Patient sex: M
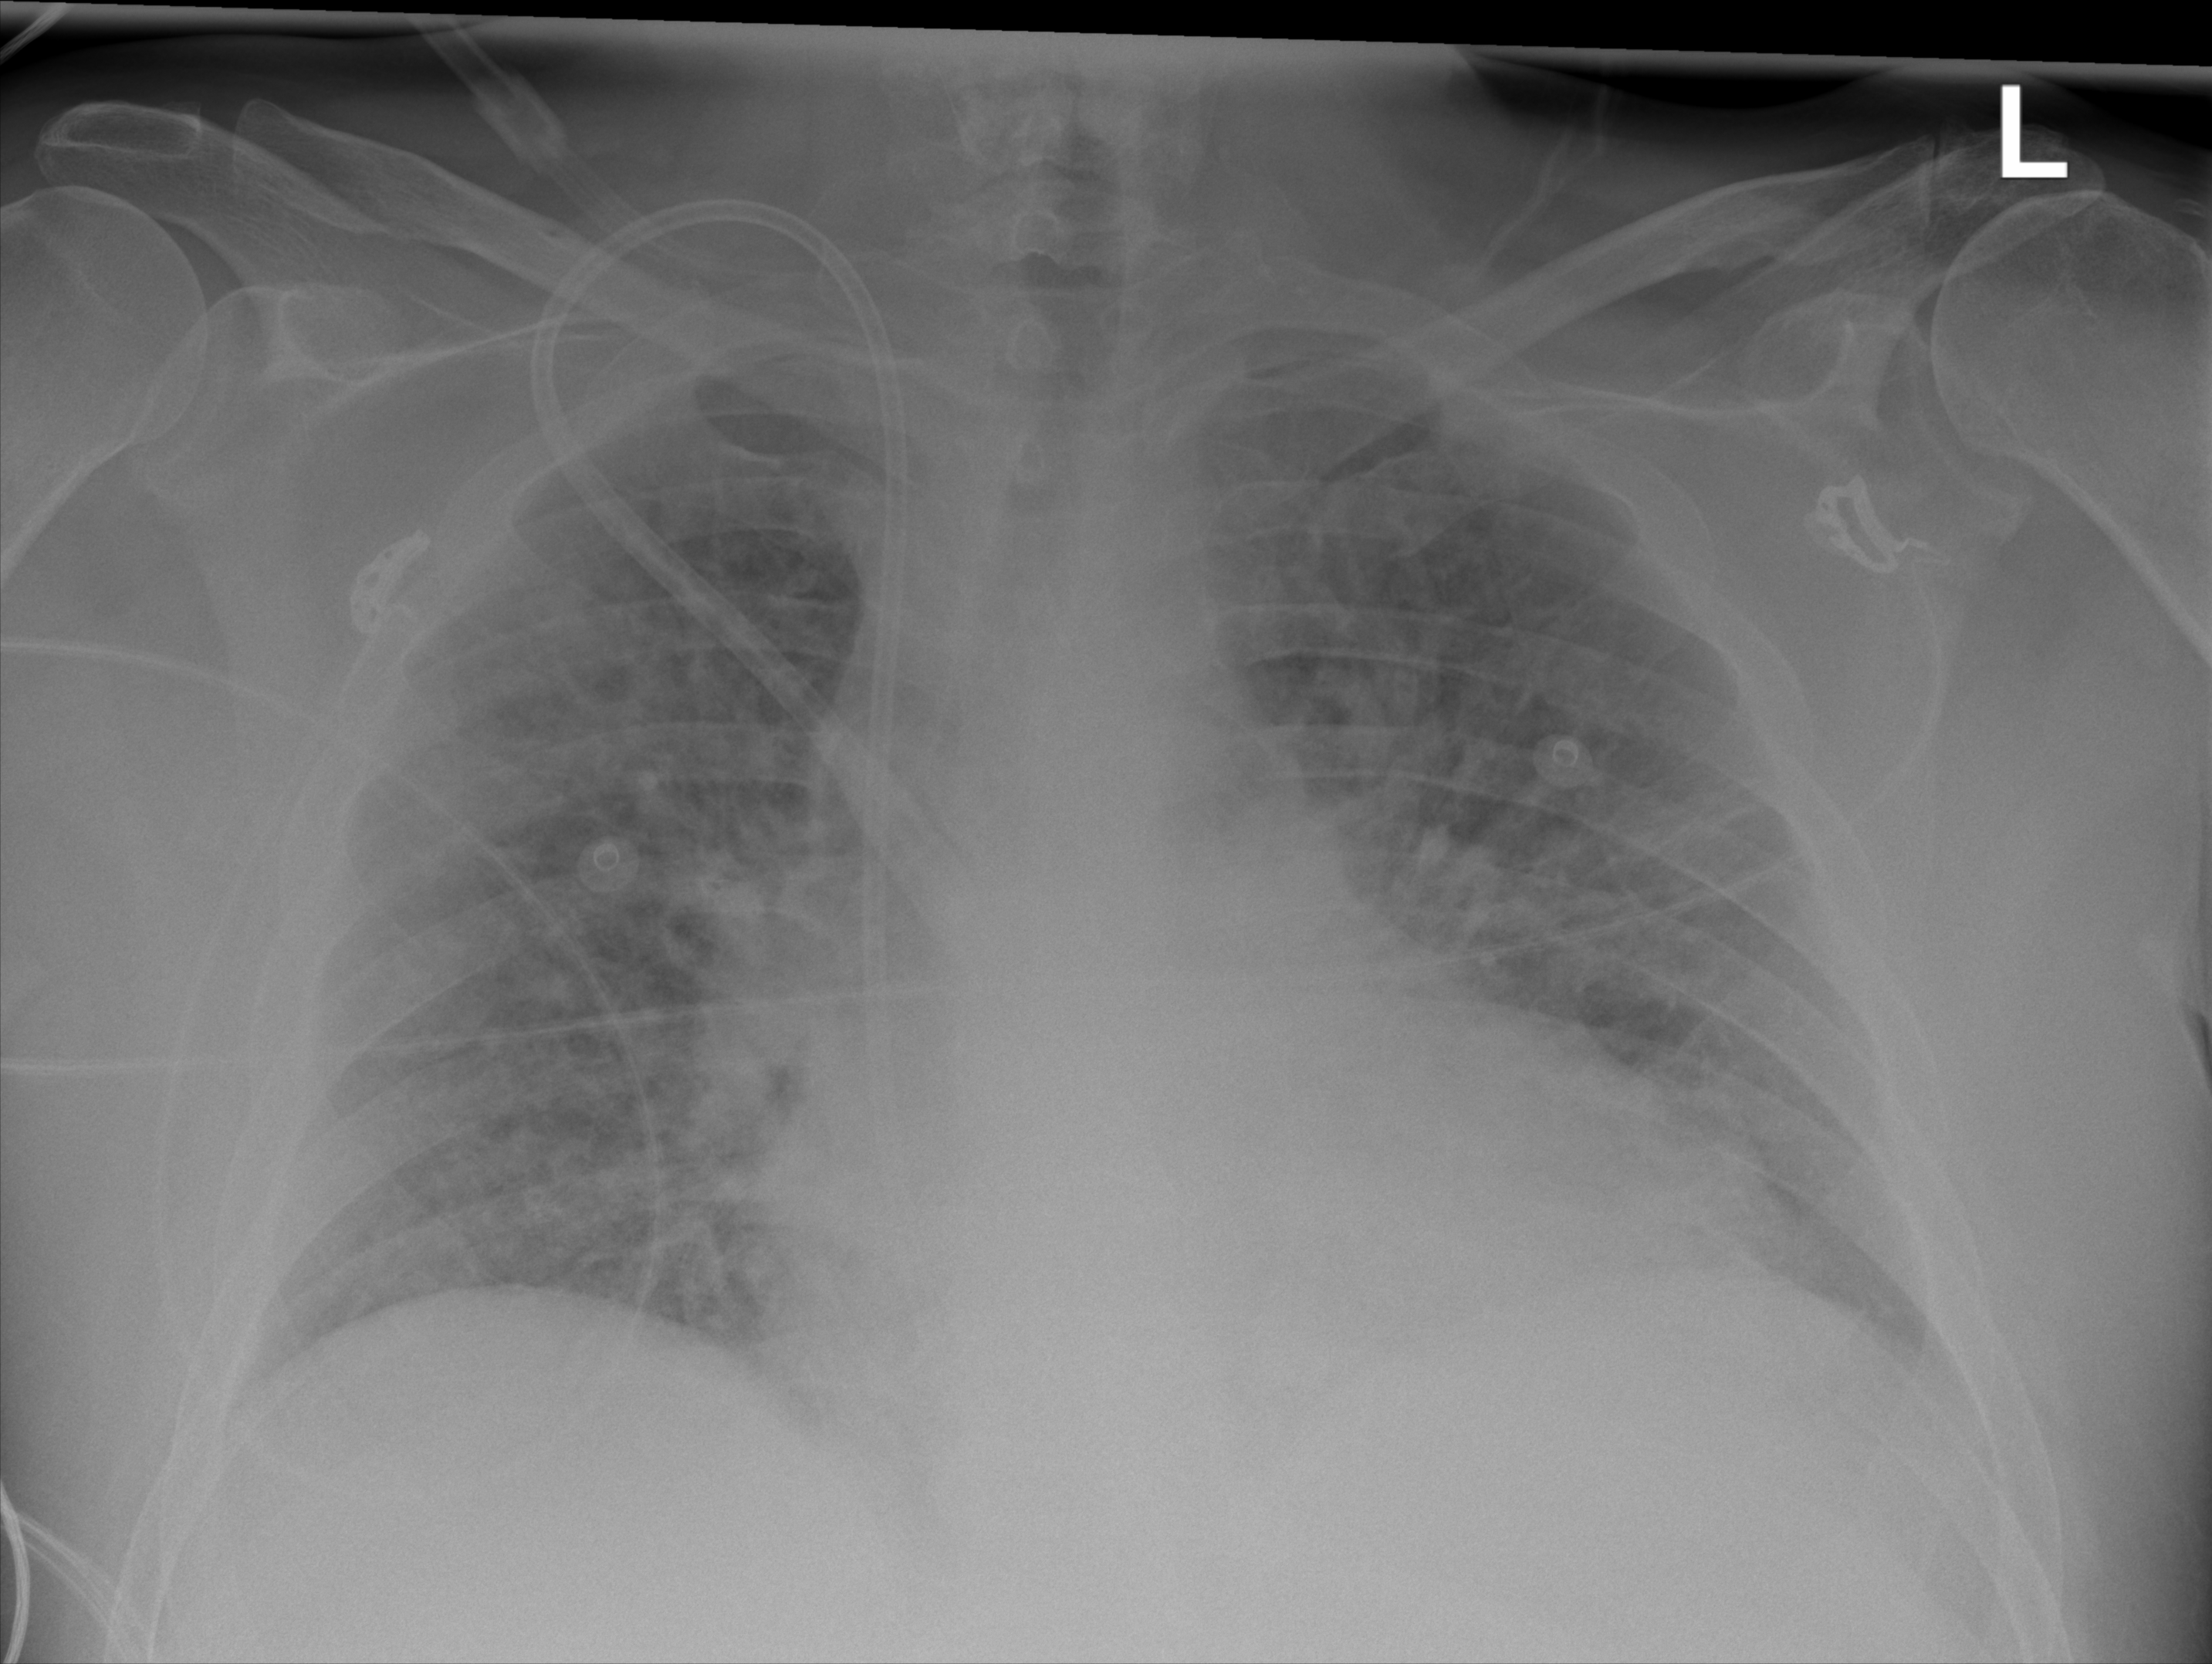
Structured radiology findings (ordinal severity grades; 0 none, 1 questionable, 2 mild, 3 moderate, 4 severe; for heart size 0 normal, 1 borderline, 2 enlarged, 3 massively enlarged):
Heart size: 2
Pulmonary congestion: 3
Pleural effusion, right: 0
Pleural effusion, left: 2
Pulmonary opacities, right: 3
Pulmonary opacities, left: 2
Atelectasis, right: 0
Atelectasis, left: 0